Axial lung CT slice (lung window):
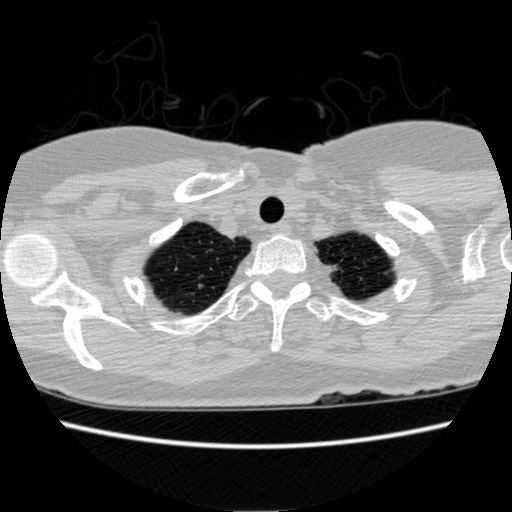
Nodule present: no